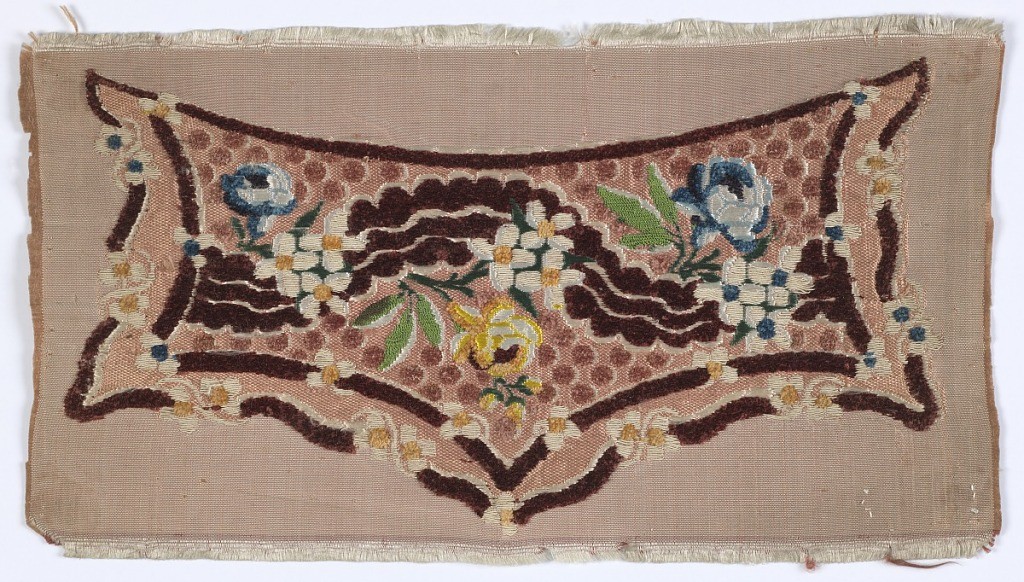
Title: Waistcoat pocket
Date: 18th century
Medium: silk Technique: cut supplementary warp pile (velvet) in a satin foundation
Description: Pocket flap of cut velvet and brocading in a design of roses and floral sprigs against a dark red serpentine ribbon.